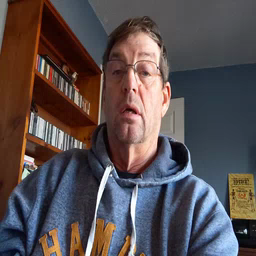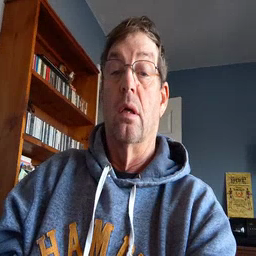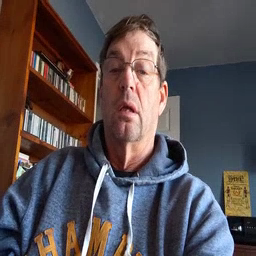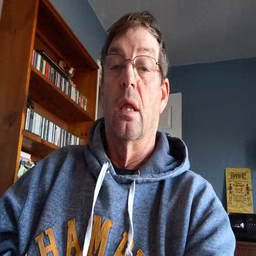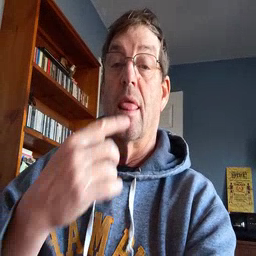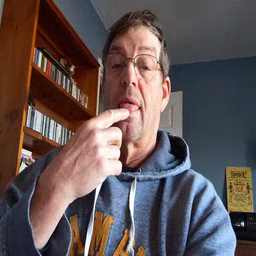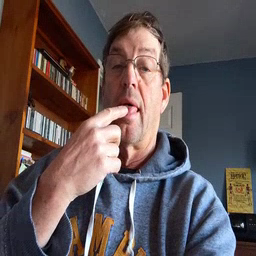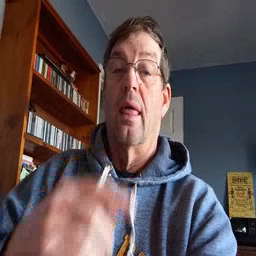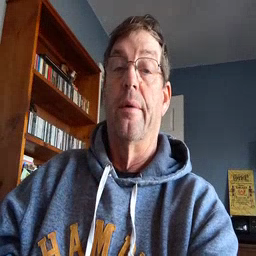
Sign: tongue